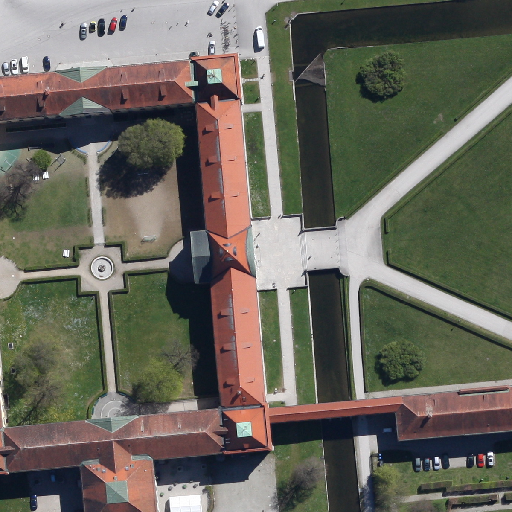
Referring expression: vehicle